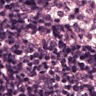
Metastatic tissue present: no